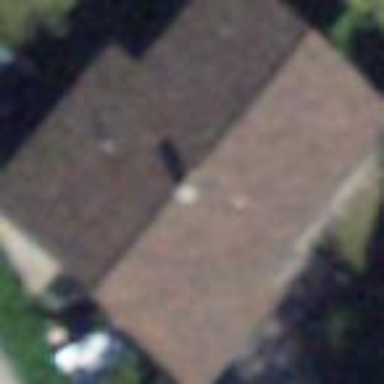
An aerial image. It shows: Simple and straightforward house.